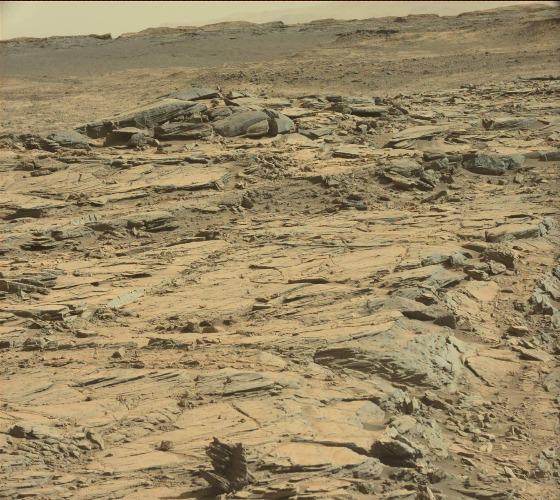
Terrain classes present: Bedrock, Gravel / Sand / Soil, Rock, Shadow, Sky / Distant Mountains